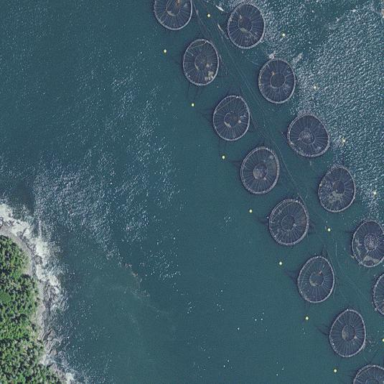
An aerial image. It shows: Area designated for fish aquaculture.